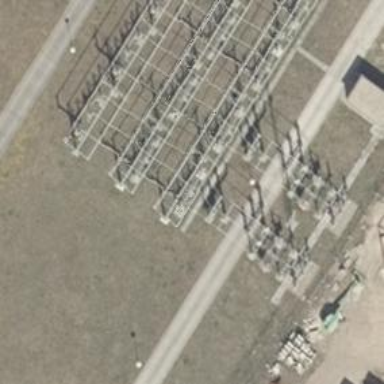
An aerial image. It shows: Power line with three cables in bay configuration.